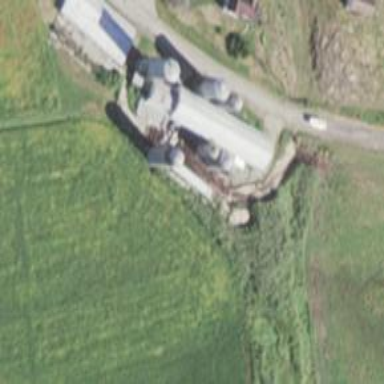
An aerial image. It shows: Silo.